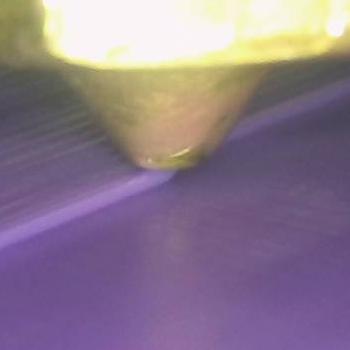
Flow rate: 78%